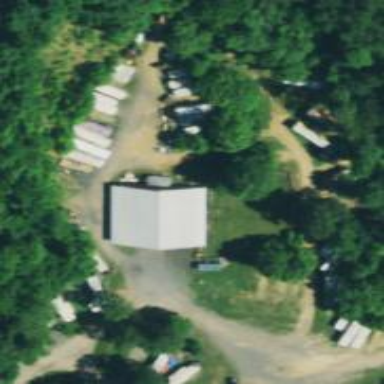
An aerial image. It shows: RV storage facility.